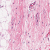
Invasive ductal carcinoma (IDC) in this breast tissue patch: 0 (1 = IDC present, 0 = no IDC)